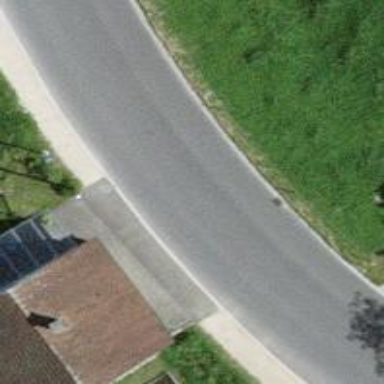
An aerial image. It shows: Asphalt road classified as tertiary.